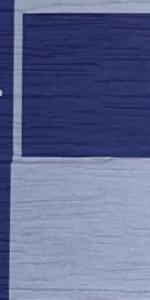
Label: Empty